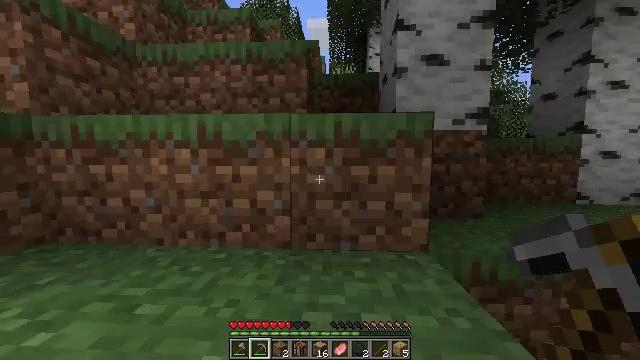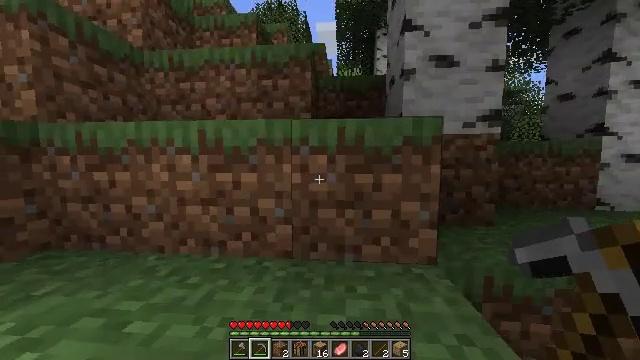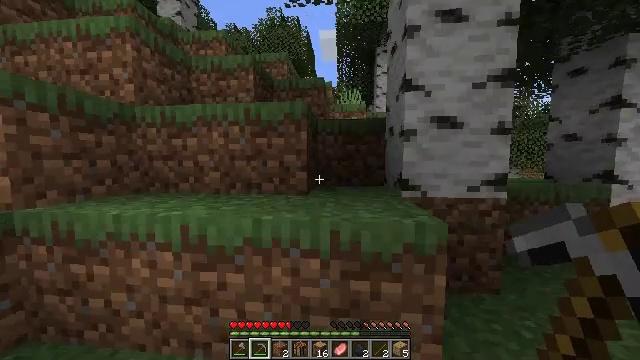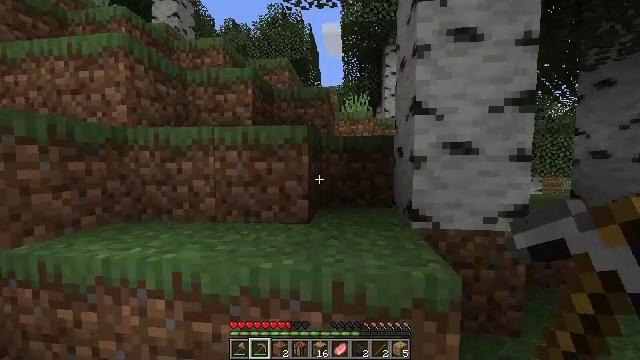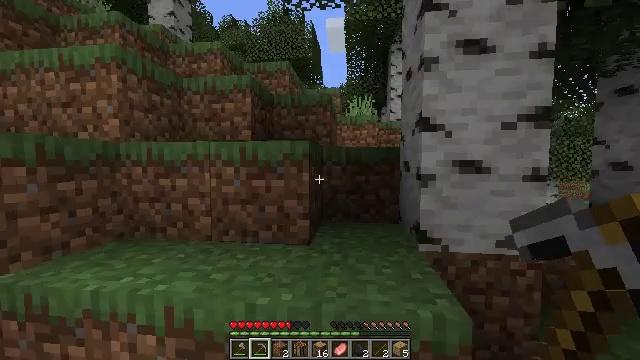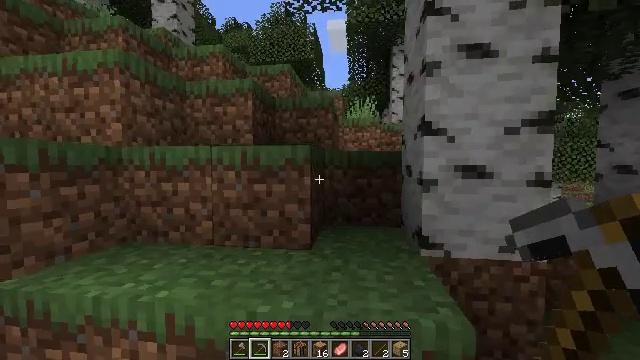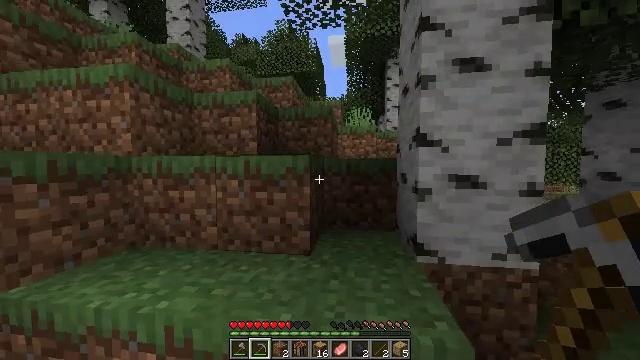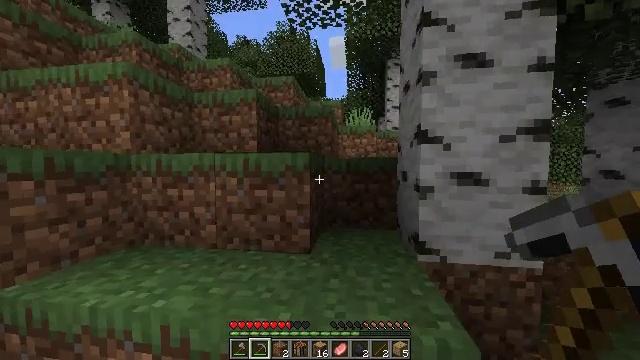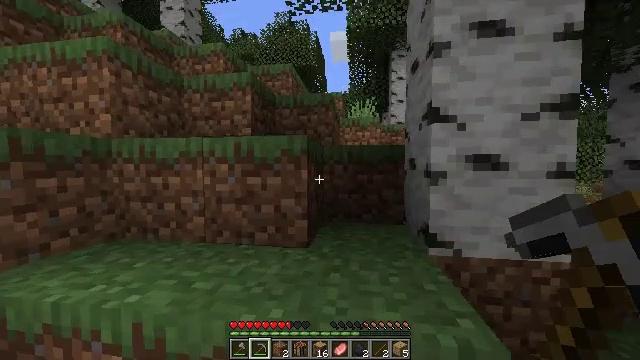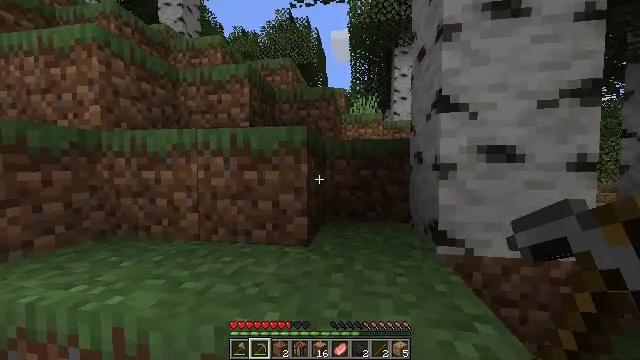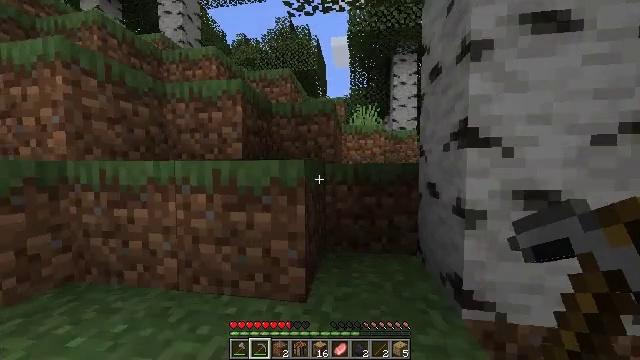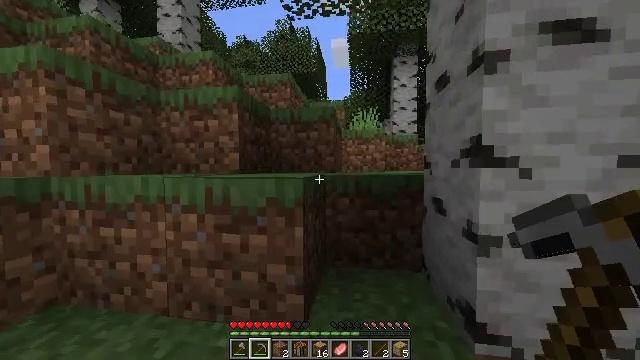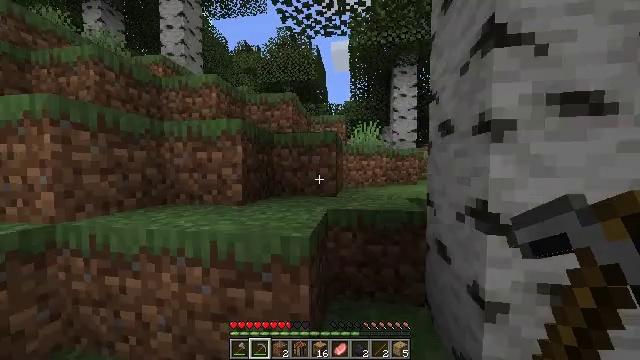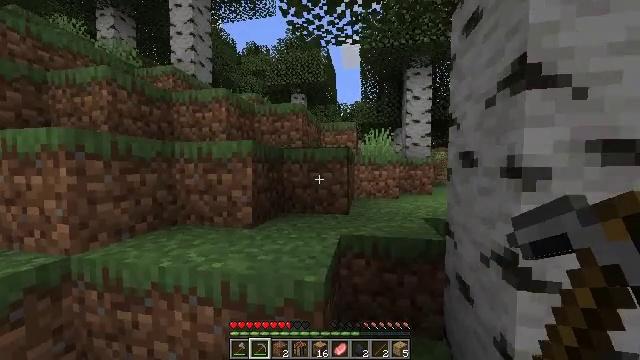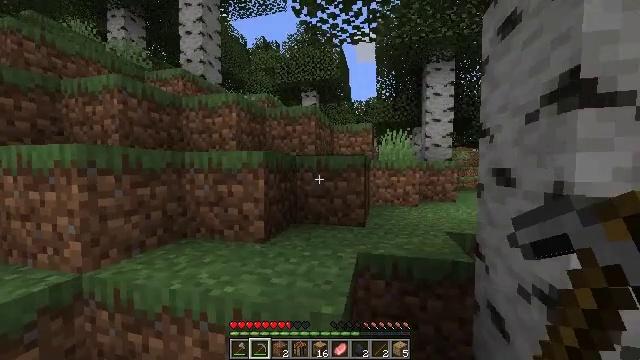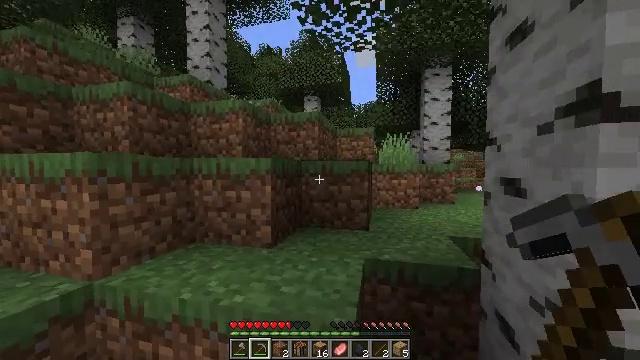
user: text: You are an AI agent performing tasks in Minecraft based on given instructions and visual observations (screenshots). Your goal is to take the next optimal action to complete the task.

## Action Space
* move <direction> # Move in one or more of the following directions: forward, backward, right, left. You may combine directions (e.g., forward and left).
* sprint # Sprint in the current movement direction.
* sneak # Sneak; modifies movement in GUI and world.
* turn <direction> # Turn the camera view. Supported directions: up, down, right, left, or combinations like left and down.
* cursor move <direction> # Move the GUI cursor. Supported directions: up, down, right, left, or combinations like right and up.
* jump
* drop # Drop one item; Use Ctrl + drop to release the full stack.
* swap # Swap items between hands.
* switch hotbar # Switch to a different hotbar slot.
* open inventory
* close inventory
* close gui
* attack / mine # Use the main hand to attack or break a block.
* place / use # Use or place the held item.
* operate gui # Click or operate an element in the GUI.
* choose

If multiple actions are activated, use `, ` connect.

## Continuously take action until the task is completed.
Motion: motion action
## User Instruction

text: Mine the lily pad from the water.
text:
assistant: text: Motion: move forward, sprint, turn left, jump
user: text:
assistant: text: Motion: move forward, sprint, jump
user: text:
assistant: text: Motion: move forward, sprint, turn left, jump
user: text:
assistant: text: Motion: move forward, sprint, jump
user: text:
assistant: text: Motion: move forward, sprint, jump
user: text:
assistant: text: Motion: move forward, sprint, jump
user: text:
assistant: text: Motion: move forward, sprint, jump
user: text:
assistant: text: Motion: move forward, sprint, jump
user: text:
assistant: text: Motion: move forward, sprint
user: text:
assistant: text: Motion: move forward, sprint, jump
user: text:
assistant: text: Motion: move forward, sprint, jump
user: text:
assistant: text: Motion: move forward, sprint, jump
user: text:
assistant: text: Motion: move forward and move left, sprint, turn left, jump
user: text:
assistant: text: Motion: move forward and move left, sprint, turn left, jump
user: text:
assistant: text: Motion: move forward and move left, sprint, jump
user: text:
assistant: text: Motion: move forward and move left, sprint, jump
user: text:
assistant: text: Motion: move forward and move left, sprint, jump
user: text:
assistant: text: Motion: move forward, sprint, jump
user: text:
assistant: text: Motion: move forward, sprint, jump
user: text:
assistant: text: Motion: move forward, open inventory
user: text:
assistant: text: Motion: move forward, open inventory
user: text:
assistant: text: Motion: move forward, cursor move right, open inventory
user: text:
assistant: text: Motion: cursor move right
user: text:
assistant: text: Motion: no_op
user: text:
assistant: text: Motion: no_op
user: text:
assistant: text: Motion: no_op
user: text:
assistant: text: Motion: sprint, close inventory
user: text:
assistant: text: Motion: sprint, close inventory
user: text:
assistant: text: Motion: sprint, jump, close inventory
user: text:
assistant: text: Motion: sprint, jump